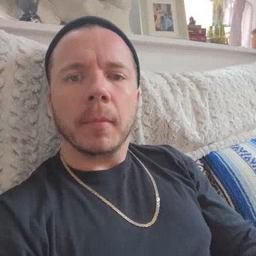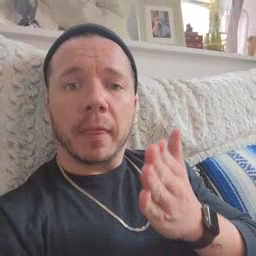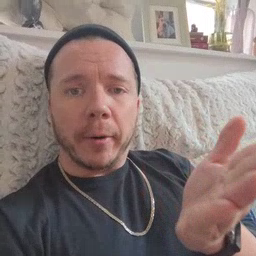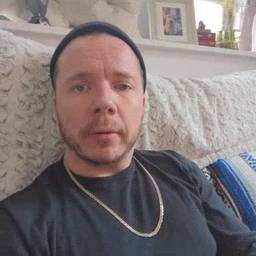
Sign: there